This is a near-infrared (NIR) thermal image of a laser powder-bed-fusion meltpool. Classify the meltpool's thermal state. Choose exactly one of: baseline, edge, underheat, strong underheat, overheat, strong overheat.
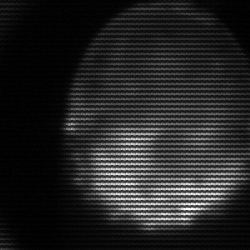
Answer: edge